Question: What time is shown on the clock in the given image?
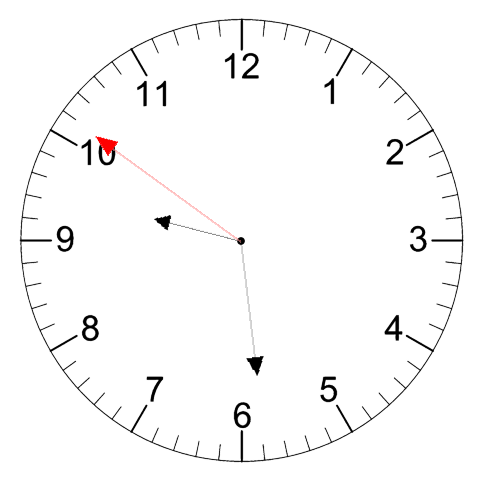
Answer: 09:28:51